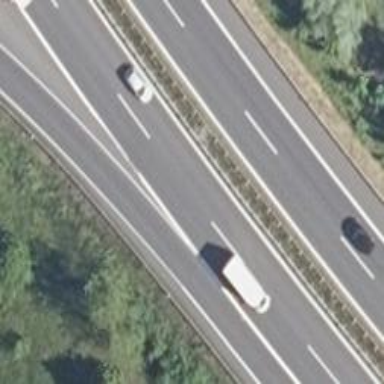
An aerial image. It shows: Motorway link with asphalt surface.